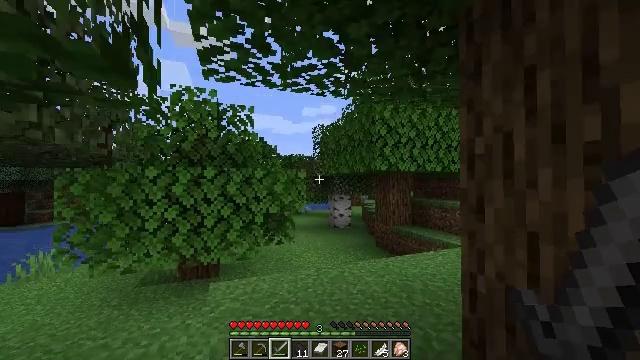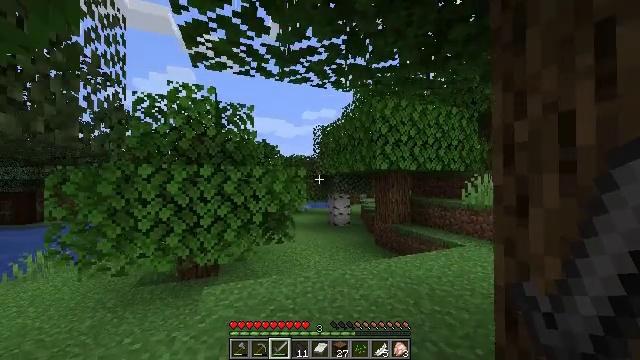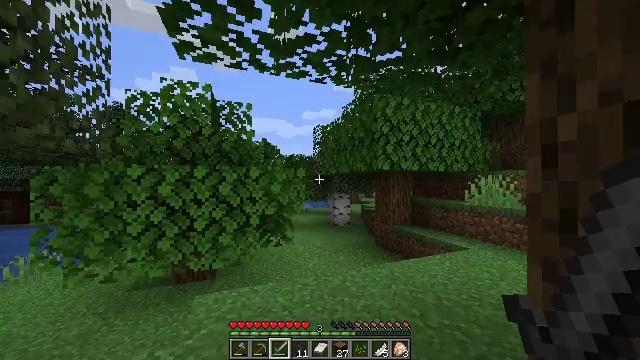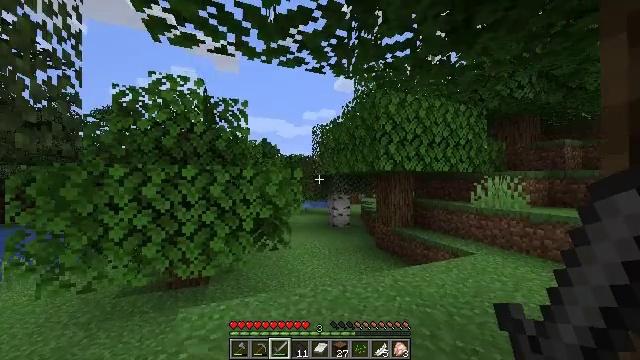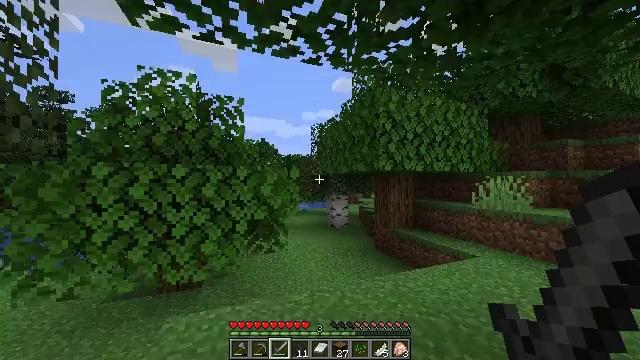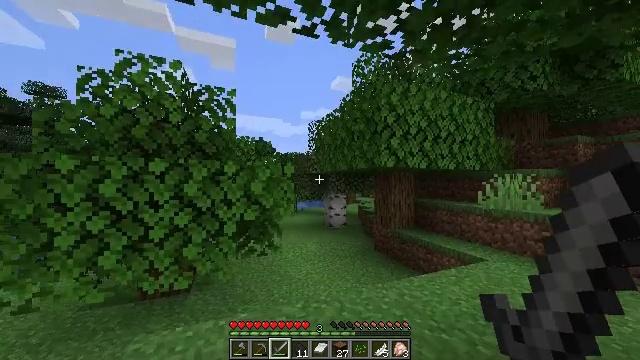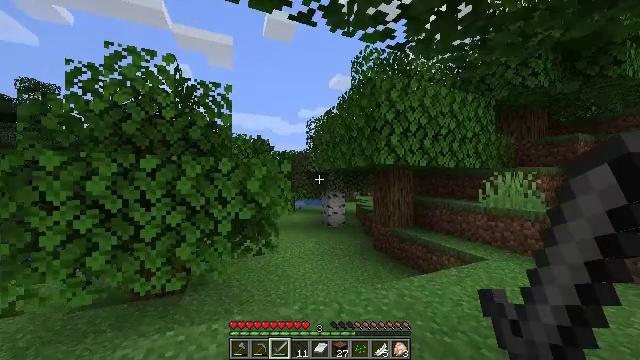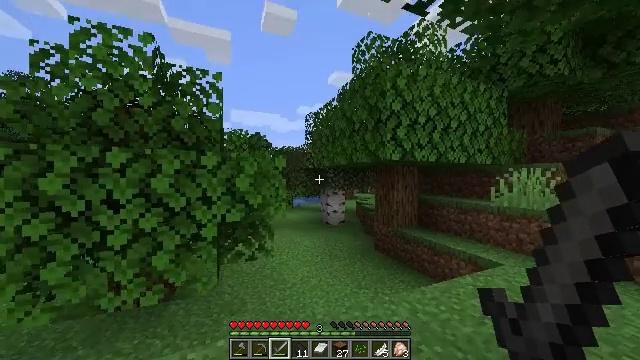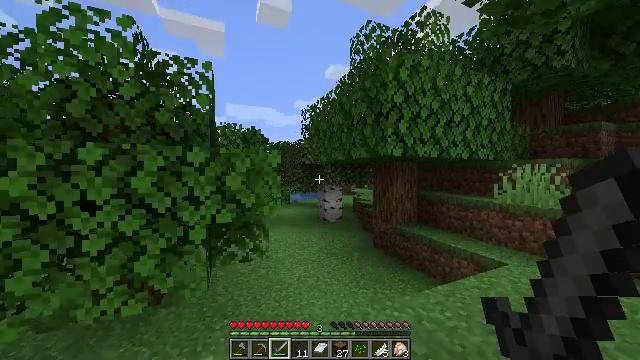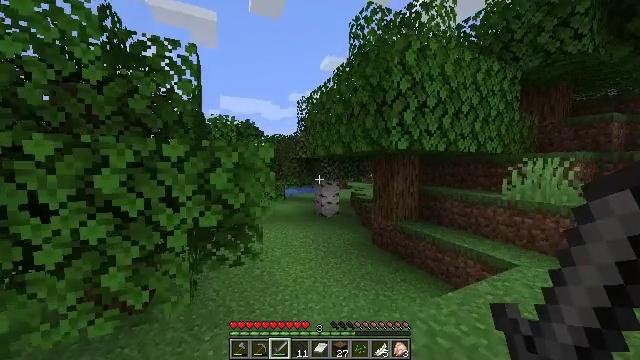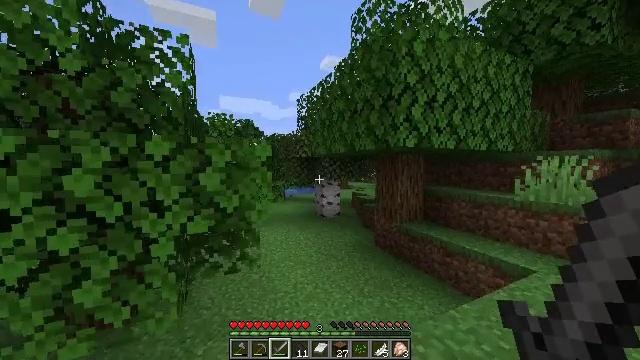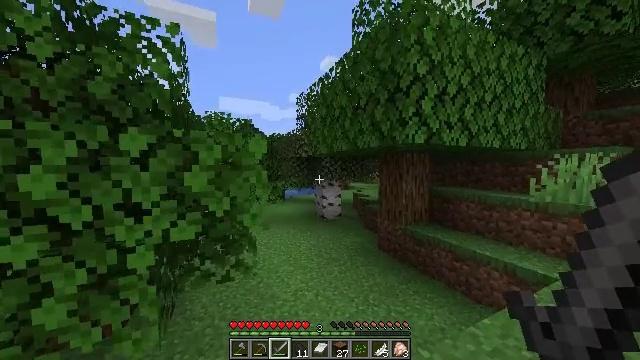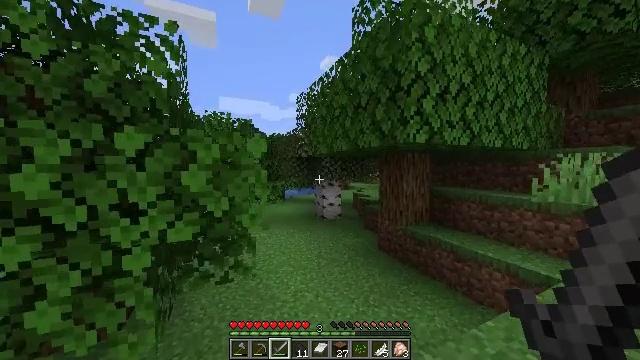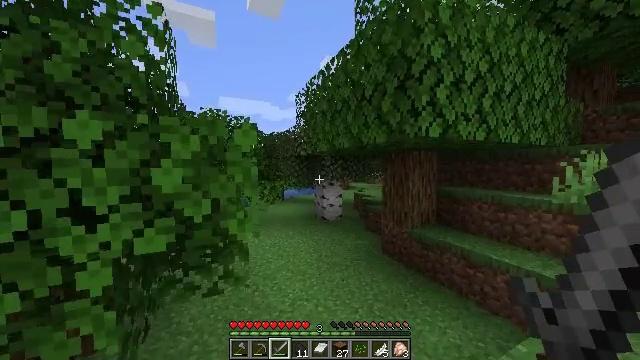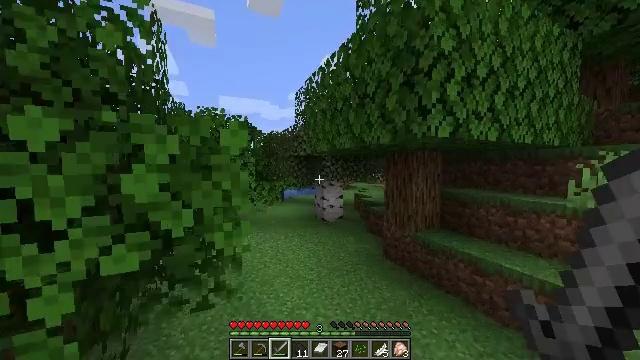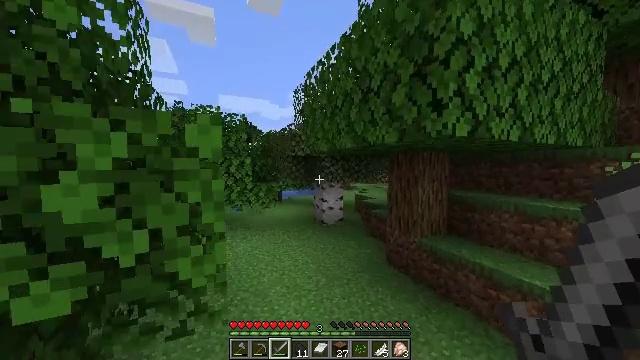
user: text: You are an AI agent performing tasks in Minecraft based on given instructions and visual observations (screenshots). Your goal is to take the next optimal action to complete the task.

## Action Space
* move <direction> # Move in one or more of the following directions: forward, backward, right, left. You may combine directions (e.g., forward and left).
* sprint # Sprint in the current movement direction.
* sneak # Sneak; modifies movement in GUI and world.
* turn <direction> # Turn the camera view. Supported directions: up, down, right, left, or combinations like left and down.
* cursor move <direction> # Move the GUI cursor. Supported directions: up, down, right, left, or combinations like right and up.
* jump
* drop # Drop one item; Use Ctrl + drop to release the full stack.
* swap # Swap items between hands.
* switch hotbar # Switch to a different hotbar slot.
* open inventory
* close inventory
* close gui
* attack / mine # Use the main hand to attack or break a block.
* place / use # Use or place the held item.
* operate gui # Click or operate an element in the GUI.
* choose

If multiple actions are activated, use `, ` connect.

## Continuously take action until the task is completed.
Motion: motion action
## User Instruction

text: Mine block fletching table.
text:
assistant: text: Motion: move forward, sprint
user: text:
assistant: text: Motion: move forward, sprint
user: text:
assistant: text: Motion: move forward
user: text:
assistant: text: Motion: move forward
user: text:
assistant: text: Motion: move forward
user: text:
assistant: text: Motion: move forward
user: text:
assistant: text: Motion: move forward
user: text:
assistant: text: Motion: move forward, turn down
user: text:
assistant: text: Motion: move forward, turn right and down
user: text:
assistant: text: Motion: move forward
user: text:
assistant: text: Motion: move forward
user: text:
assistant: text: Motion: move forward
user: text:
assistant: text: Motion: move forward
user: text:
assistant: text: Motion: move forward
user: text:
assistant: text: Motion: move forward
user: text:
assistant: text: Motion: move forward
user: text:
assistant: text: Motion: move forward
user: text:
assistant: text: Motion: move forward, sprint
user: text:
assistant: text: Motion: move forward, sprint, turn left
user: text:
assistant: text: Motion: move forward, sprint
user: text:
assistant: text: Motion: move forward, sprint
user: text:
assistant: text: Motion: move forward, sprint
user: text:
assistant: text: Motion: move forward, sprint
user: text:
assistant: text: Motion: move forward
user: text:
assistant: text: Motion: move forward
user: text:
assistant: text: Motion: move forward
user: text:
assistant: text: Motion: move forward
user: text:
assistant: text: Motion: move forward
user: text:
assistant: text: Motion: move forward
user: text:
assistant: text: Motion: move forward